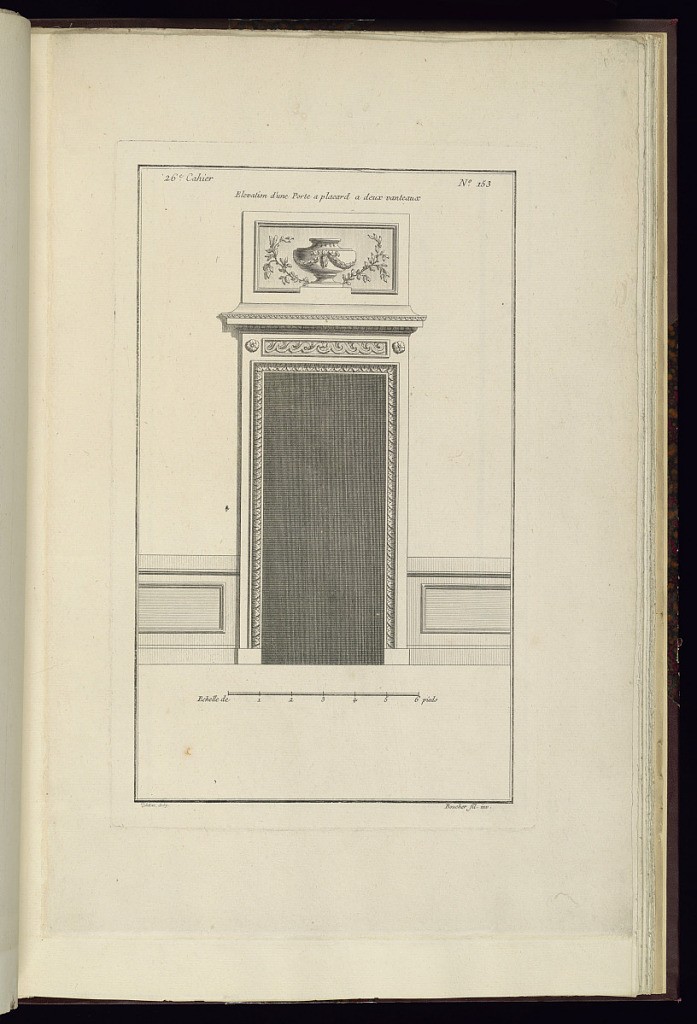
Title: Elevation d'une Porte a placard a deux vanteaux
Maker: Juste-François Boucher, French, 1736 – 1782
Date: ca. 1775
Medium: Engraving on off white laid paper
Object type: Print
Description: Elevation of a closet with double doors. The doors frame features a band of lamb tongue, and wave pattern and rosettes above. The overdoor panel has a relief of a low urn with bound leaves. The plate is signed.